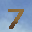
Label: 7